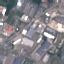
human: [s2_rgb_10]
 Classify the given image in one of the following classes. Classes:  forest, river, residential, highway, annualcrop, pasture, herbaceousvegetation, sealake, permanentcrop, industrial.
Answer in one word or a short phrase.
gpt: Industrial